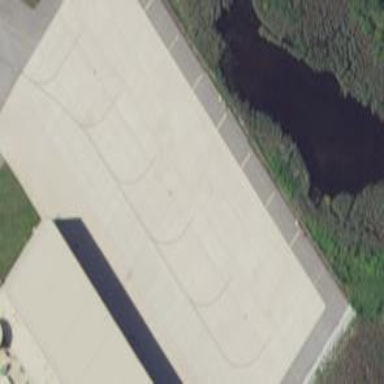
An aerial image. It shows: Image of helipad at airport.